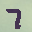
Label: 7